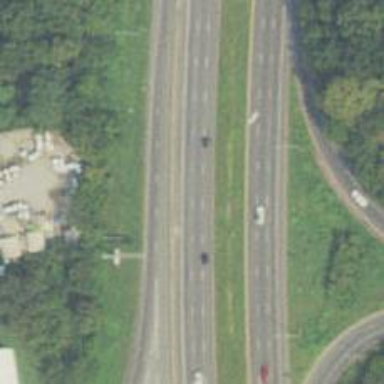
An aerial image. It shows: Motorway junction.